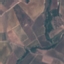
Land use / land cover class: PermanentCrop